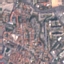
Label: Residential